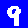
Digit: 9